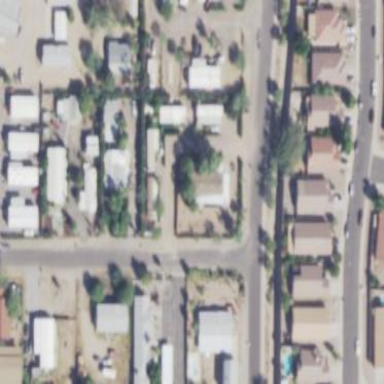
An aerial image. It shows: Residential area designated as trailer park.